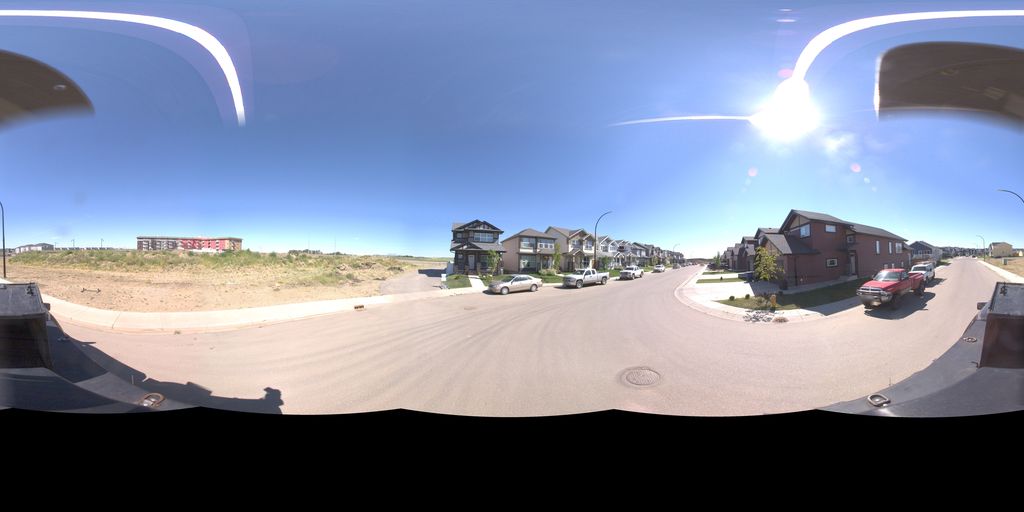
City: saskatoon